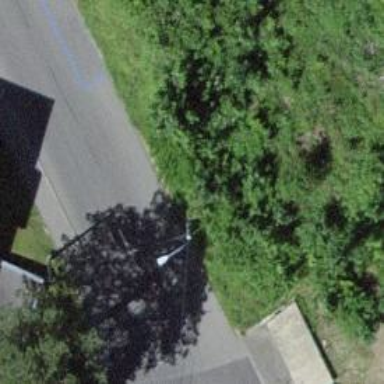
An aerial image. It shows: Residential road with trolley wires.